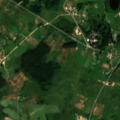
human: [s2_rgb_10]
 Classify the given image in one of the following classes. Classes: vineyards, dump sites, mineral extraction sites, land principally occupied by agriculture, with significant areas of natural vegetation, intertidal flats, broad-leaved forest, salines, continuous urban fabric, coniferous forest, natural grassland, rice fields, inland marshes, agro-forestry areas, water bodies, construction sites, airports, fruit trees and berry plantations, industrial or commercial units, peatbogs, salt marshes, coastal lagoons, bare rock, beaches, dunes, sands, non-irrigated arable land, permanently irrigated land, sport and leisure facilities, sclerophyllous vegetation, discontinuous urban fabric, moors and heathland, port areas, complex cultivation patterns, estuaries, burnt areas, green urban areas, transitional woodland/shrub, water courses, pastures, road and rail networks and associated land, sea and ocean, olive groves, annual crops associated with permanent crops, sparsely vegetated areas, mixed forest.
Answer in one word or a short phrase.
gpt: discontinuous urban fabric, pastures, complex cultivation patterns, land principally occupied by agriculture, with significant areas of natural vegetation